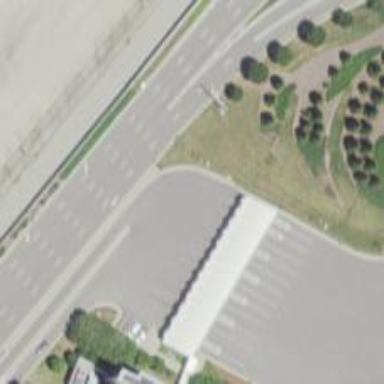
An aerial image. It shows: Asphalt road with primary link designation.